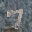
Label: 7